Question: <URL>
I have an unordered list containing a group of photos. The navigation is set up like a filter so that if I click on X, only the photos in the X category get displayed, etc. All of the photos are initially set with the 'visible' class like this:
'''
<ul>
<li class="visible">photo</li>
<li class="visible">photo</li>
<li class="visible">photo</li>
etc.
</ul>
'''
When a certain filter is clicked, the photos that are in that category get the 'visible' class removed causing them to fade out. However, while the photos get faded out, they still take up the same amount of space causing large amounts of empty space to appear.

I am trying to get rid of this empty space. My idea was to write code that says:
'if'li'does not have the 'visible' class, then hide. else, show.'
Below is my attempt. However, this causes none of the photos to show up. Where have I gone wrong?
'''
jQuery(document).ready(function($){
if (!$( '#gallery-wrap li' ).hasClass( 'visible')) {
this.hide();
} else {
this.show();
}
});
'''
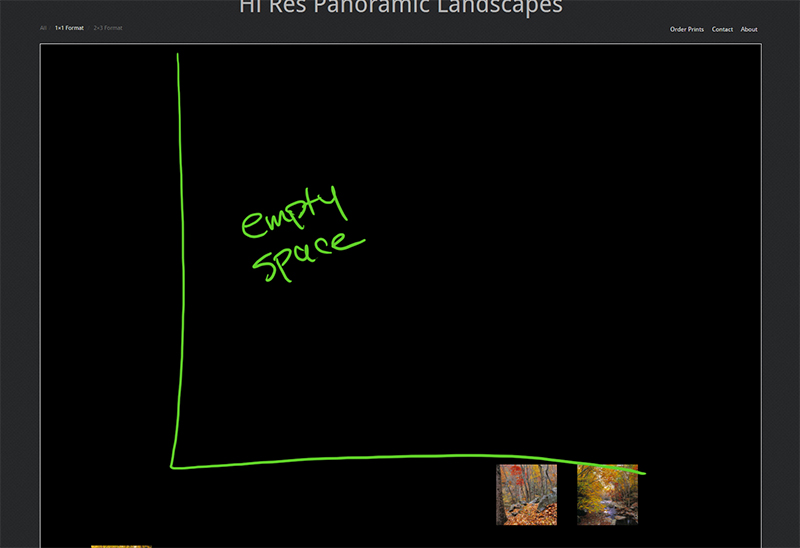
Answer: Can do this with one line
'''
$('#gallery-wrap li').hide().filter('.visible').show();
'''
It first hides 'all' then filters the 'visible' class and shows that subset
Can do this with pure CSS
'''
#gallery-wrap li{ display:none}
#gallery-wrap li.visible{ display:inline-block}
'''